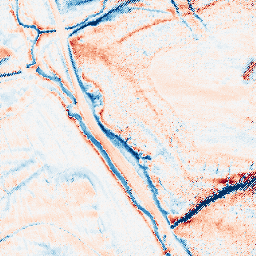
Category: classical
Decomposition family: gaussian_anisotropic
Decomposition parameters: sigma_x: 2
sigma_y: 5
Upsampling method: regularized
Upsampling parameters: scale: 4
lambda_reg: 0.1
Upsampling scale: 4